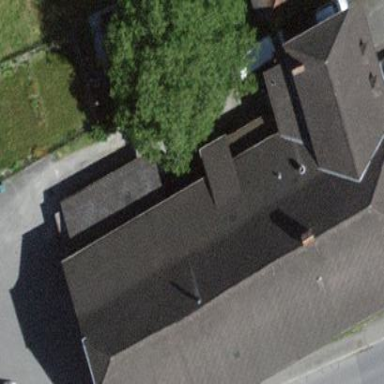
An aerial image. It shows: Building with half-hipped roof shape.